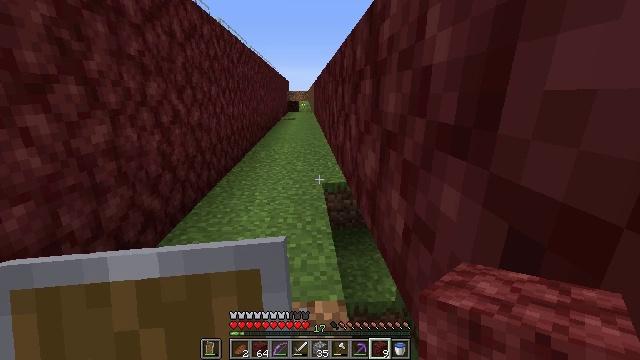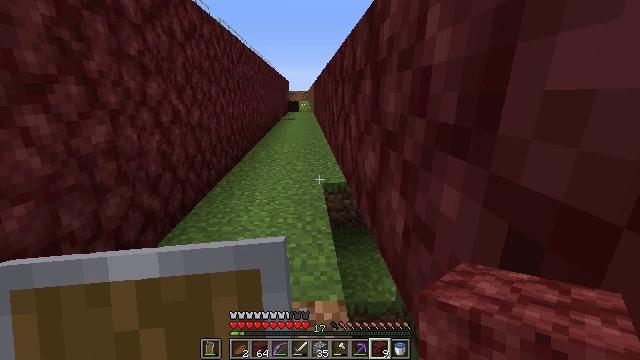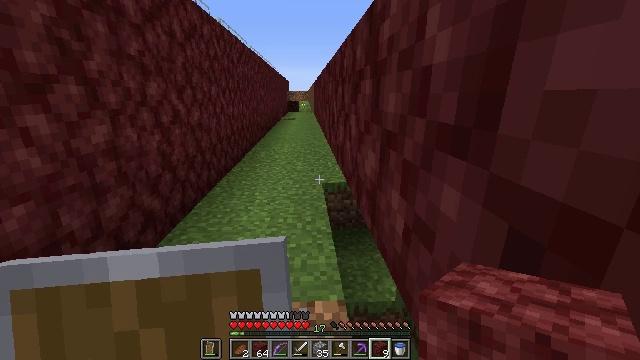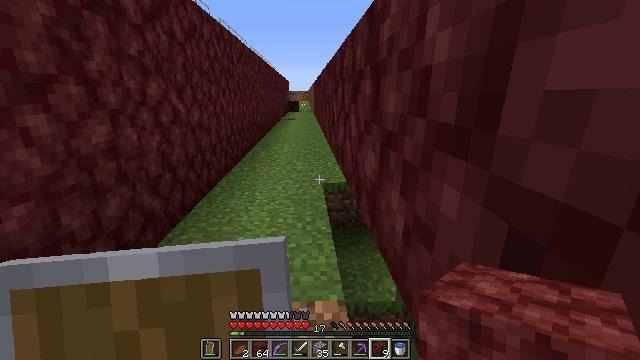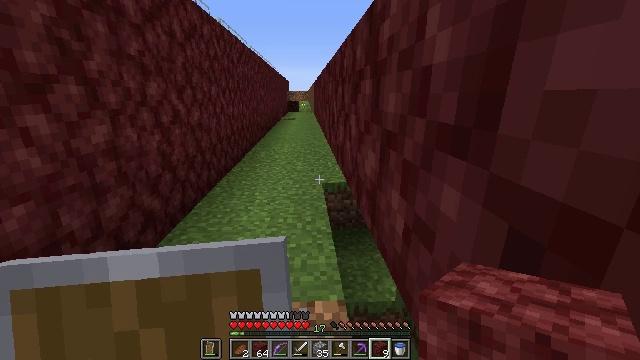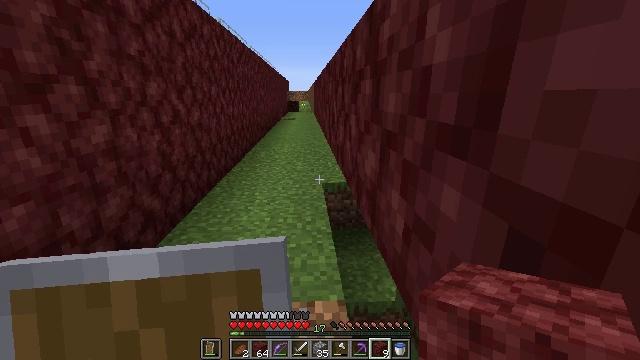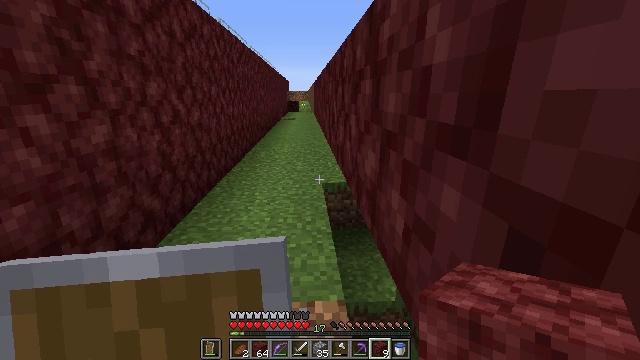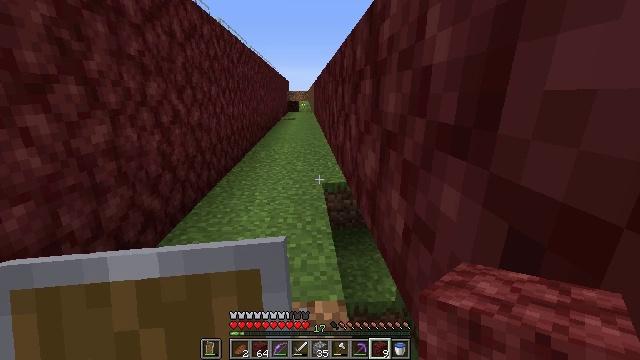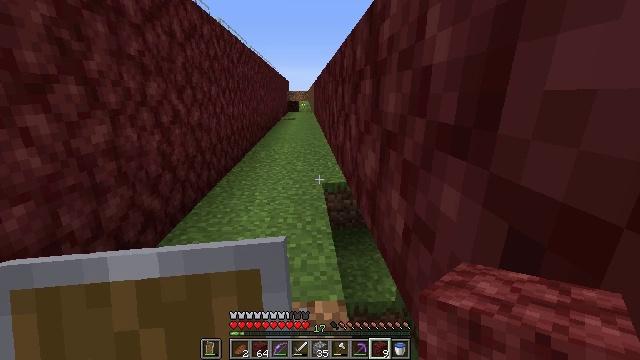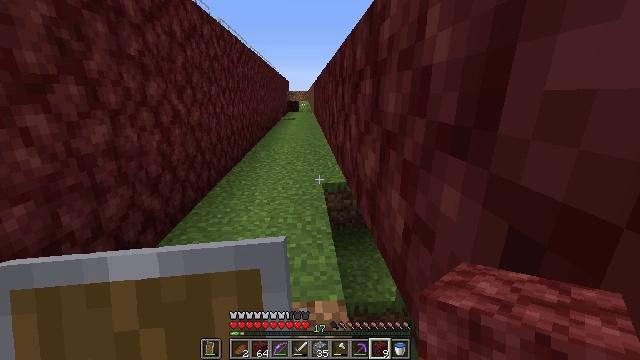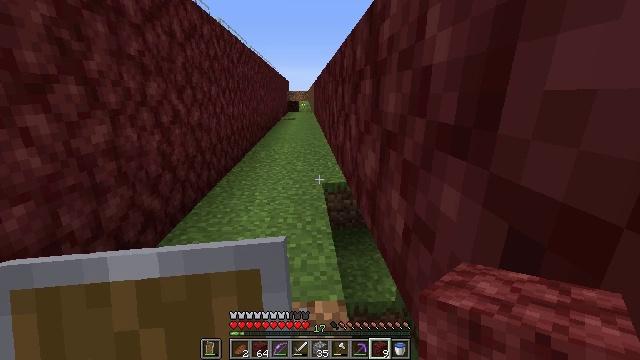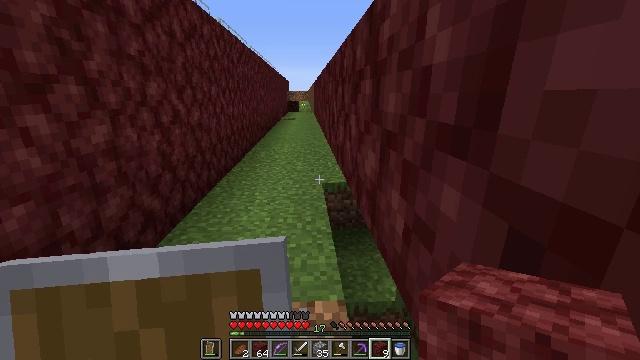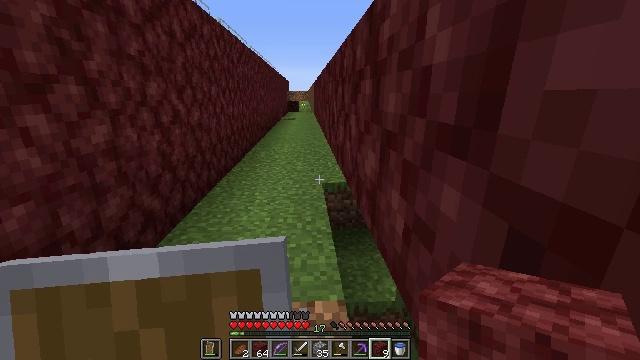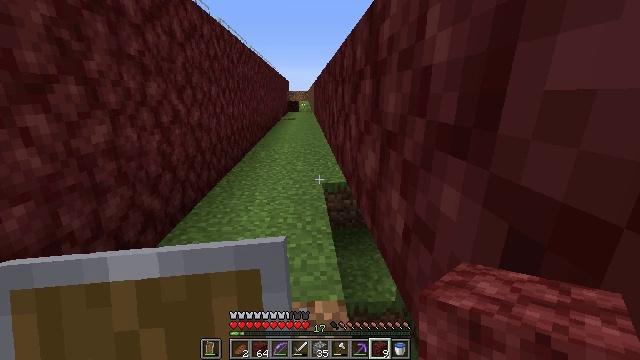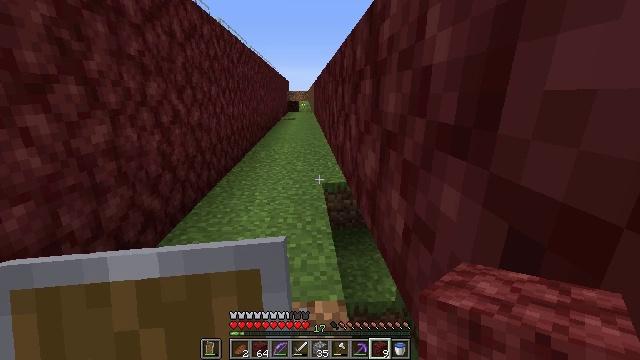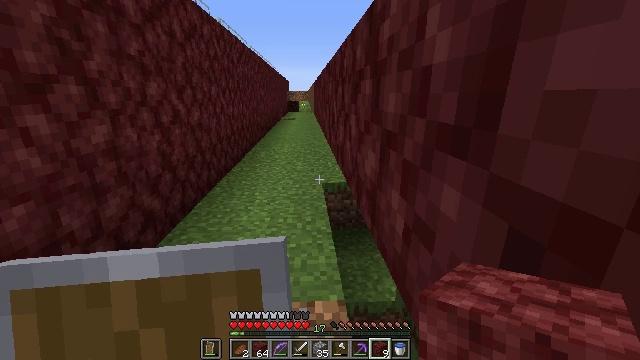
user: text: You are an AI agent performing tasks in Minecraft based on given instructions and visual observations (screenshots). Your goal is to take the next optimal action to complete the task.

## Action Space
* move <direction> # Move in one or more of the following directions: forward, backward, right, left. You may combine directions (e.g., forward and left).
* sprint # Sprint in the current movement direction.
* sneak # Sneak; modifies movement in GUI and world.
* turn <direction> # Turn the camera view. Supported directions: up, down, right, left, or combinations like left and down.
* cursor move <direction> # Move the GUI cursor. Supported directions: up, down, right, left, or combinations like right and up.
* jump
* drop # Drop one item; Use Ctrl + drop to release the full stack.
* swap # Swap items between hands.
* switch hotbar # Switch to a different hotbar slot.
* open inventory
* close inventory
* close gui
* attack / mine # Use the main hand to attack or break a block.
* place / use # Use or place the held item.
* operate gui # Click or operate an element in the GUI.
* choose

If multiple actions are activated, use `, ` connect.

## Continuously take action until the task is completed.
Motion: motion action
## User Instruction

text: Break the potato plant to gather potatoes.
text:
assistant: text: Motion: no_op
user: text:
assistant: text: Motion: no_op
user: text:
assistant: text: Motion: no_op
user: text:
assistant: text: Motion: no_op
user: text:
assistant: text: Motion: no_op
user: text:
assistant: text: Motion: no_op
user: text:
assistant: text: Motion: no_op
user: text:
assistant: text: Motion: no_op
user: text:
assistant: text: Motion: no_op
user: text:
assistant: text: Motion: no_op
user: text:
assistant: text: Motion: no_op
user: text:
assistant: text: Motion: no_op
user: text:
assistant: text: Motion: no_op
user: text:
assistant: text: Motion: no_op
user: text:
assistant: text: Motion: no_op
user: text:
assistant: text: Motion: no_op
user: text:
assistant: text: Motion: no_op
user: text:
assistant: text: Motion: no_op
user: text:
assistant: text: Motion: no_op
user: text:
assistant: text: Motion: no_op
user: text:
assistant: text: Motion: no_op
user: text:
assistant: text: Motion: no_op
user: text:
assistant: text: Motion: no_op
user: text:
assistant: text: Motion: no_op
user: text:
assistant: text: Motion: no_op
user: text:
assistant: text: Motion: no_op
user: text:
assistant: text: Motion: no_op
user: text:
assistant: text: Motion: no_op
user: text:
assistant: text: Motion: no_op
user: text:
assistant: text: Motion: no_op